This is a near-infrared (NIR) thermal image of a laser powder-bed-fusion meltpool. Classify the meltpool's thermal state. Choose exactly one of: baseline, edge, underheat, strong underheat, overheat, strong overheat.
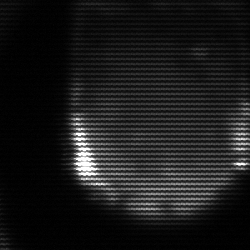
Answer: edge